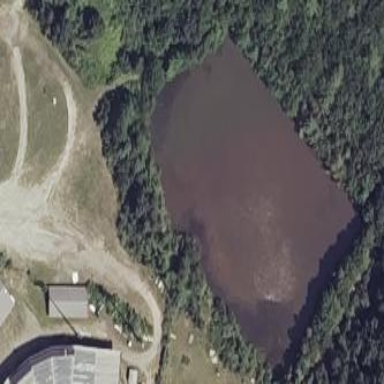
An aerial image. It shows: Pond with natural water.